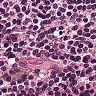
Metastatic tissue present: no